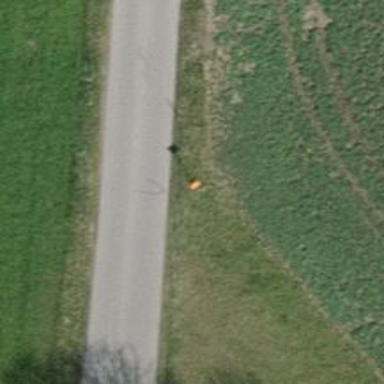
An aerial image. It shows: Object with orange color.